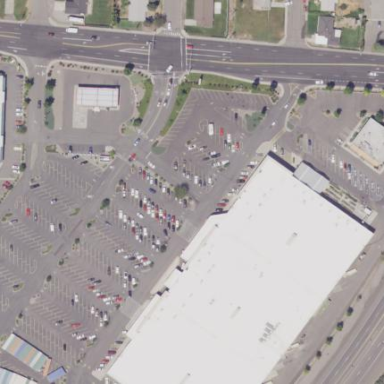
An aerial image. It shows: Supermarket building.